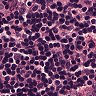
Metastatic tissue present: no